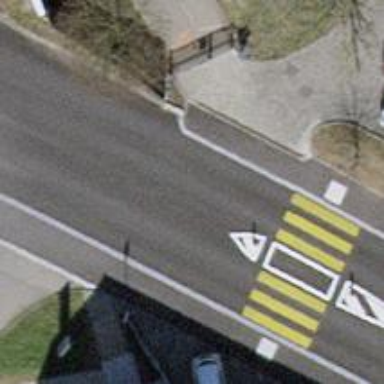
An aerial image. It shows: Zebra crossing with pedestrian island.